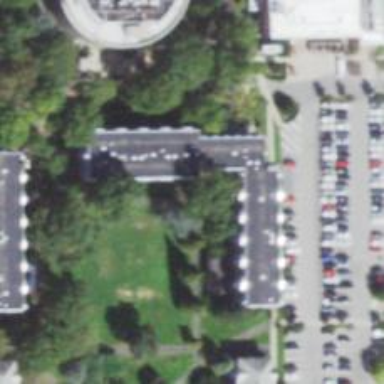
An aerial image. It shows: Dormitory building.